Question: I am not new to coding and I know I have never had this issue.
In Visual Studio if I just create a .cs file and check it's intellisense nothing works. auto complete for using. does not work, nor does simple syntax checking work (see image)
Am I crazy? Can someone else try this out, what am I missing?

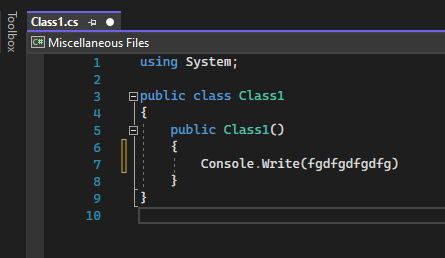
Answer: A C# file is somewhat meaningless without a project file. Versions, references, etc... all depend upon having a build system. This is a somewhat pedantic truth, but it is how VS works. Pathologically, I could have a CS file 'Console.WriteLine("Hello world!");' which in one project results in hello world, and in another results in the program formatting a disk.
Add the CS file to a project, or create one. If you frequently come across this issue in some unique use case, visual studio may not be the best editor for the job. VS Code or another more lightweight tool may be better suited.